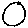
Label: circle